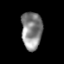
Tissue: lung
Cell type: Epithelial cells
Senescence score: 0.2151
Nuclear area (px): 762
Mean DAPI intensity: 135.341